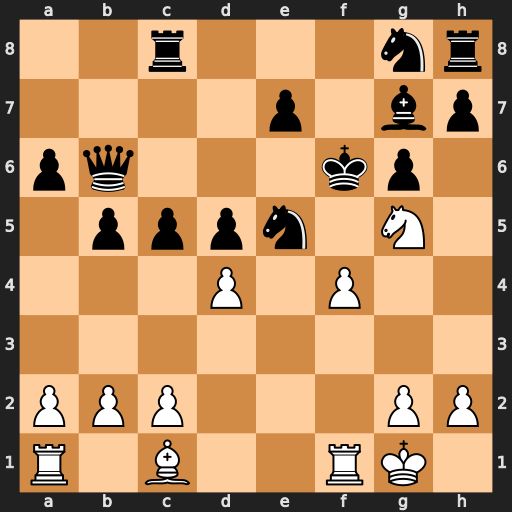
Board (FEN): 2r3nr/4p1bp/pq3kp1/1pppn1N1/3P1P2/8/PPP3PP/R1B2RK1
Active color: w
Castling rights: -
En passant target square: -
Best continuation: fxe5#